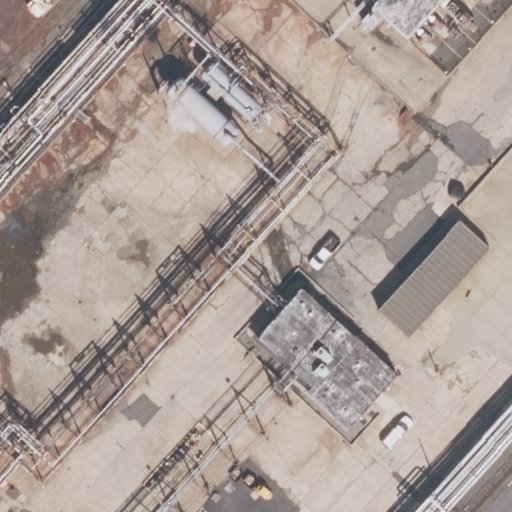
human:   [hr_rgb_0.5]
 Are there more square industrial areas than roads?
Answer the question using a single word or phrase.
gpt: no

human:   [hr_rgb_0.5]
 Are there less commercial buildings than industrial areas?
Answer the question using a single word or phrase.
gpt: yes

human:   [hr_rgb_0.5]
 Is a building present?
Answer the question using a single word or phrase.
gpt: no

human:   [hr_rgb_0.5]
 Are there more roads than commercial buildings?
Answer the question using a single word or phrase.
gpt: yes

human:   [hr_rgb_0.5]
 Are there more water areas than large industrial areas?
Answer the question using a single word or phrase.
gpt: no

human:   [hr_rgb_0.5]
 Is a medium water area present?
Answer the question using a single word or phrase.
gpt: no

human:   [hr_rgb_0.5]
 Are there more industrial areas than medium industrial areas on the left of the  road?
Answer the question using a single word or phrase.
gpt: yes

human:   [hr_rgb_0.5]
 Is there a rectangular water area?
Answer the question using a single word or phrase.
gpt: no

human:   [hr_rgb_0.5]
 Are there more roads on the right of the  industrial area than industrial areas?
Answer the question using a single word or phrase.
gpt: no

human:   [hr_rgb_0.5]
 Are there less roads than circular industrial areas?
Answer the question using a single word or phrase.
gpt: no

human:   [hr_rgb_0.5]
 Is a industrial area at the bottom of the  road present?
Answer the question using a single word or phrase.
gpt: no

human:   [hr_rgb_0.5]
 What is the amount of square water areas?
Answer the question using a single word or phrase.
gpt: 0

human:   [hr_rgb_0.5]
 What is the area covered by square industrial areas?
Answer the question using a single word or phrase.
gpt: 0m2

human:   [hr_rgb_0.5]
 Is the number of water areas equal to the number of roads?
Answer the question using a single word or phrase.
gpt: no

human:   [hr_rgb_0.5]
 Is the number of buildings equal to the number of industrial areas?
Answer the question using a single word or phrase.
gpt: no

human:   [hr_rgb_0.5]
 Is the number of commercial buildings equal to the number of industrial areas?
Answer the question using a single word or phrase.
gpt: no

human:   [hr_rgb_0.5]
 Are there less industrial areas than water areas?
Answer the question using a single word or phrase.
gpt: no

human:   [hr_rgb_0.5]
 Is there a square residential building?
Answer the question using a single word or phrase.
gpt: no

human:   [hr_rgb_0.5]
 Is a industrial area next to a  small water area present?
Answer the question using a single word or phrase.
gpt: no

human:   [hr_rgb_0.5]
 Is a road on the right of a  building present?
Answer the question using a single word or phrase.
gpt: no

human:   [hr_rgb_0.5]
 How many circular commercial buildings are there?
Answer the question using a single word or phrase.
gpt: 0

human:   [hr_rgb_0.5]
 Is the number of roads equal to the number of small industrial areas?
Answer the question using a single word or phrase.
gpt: no

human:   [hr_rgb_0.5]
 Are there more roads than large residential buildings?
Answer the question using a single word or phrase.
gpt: yes

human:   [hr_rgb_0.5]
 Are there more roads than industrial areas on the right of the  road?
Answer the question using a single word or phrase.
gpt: no

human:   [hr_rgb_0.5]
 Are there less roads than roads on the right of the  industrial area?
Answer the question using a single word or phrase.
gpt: no

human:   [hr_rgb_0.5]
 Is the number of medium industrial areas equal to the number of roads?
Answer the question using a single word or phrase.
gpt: no

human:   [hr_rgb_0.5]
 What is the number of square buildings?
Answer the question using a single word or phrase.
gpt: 0

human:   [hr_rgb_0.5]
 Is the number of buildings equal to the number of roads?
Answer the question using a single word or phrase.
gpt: no

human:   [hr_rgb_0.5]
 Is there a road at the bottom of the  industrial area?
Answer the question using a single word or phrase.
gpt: yes

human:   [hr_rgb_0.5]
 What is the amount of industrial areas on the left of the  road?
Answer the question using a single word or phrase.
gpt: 0

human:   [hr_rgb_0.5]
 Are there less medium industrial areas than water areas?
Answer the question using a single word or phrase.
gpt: no

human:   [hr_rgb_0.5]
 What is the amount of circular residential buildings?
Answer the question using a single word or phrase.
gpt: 0

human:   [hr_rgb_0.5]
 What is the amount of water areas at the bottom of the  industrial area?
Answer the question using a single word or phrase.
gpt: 0

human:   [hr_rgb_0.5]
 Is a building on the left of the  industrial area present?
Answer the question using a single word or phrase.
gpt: no

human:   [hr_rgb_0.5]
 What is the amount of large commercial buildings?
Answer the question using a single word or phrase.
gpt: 0

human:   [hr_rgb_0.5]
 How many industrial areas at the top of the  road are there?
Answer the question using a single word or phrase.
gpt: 0